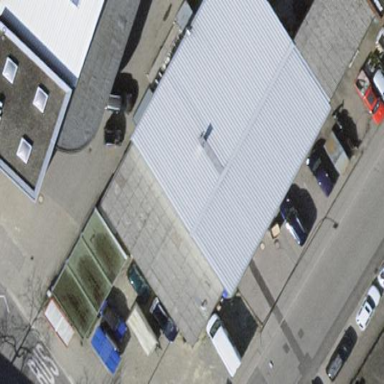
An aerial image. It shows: Commercial building.